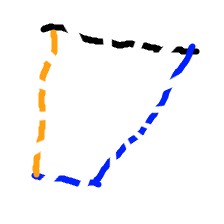
Shape: trapezoid